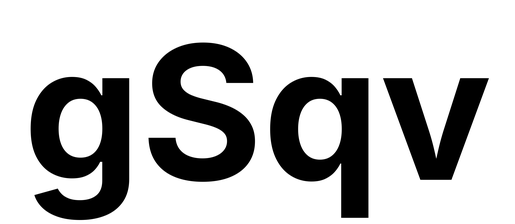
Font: Inter_Bold